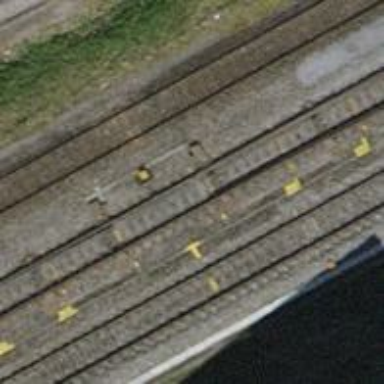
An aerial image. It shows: Single railway track with electrified contact line.